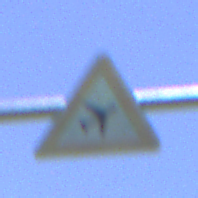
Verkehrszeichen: FlugbetriebLinks
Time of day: Midday
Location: Outdoor (Nature)
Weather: Clear
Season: Summer
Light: Natural